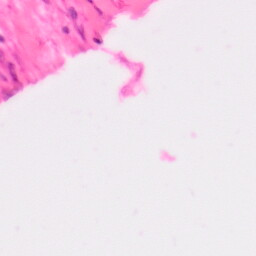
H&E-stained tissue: Colon